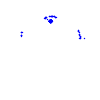
Particle: proton